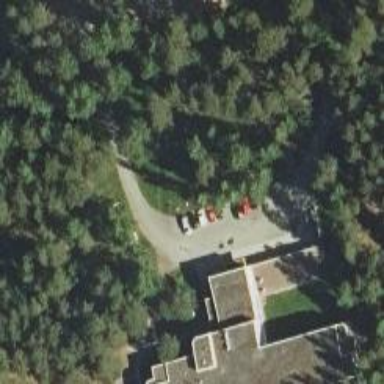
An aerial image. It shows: Hospital building.